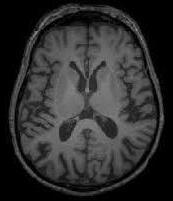
Label: notumor